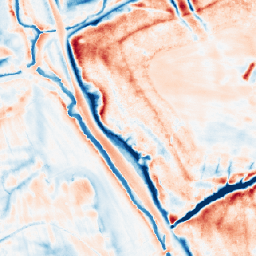
Category: classical
Decomposition family: uniform
Decomposition parameters: size: 20
Upsampling method: area
Upsampling parameters: scale: 4
Upsampling scale: 4